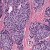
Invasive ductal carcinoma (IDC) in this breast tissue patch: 0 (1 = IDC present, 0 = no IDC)